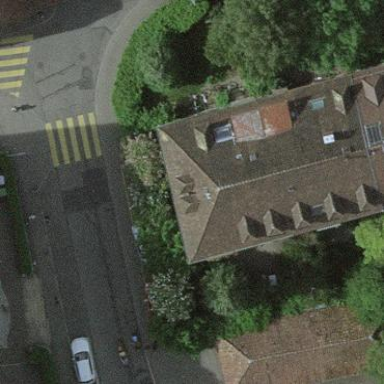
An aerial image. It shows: Residential building with hipped roof.